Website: crate-barrel
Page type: billing-address
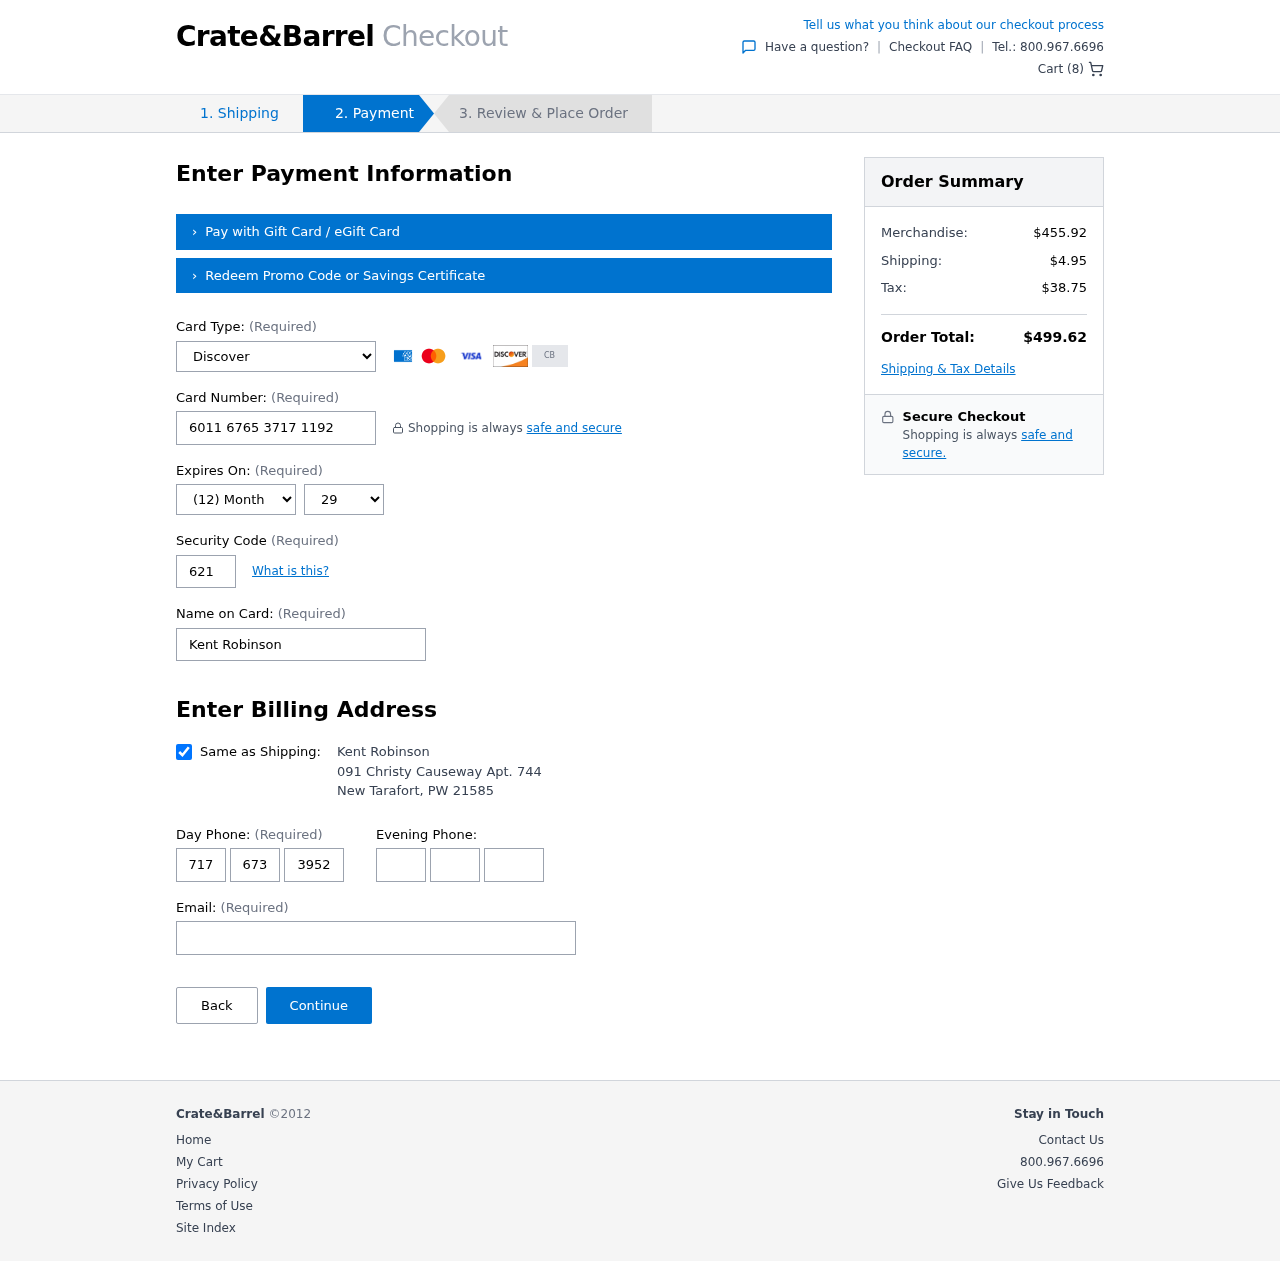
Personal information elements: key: PII_CARD_CVV
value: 621
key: PII_CARD_EXPIRY_MONTH
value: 12
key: PII_CARD_EXPIRY_YEAR
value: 29
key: PII_CARD_NUMBER
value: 6011 6765 3717 1192
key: PII_CARD_TYPE
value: Discover
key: PII_CITY
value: New Tarafort
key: PII_EMAIL
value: krobinson@gmail.com
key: PII_FULLNAME
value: Kent Robinson
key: PII_PHONE_AREA
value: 717
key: PII_PHONE_PREFIX
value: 673
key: PII_PHONE_SUFFIX
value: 3952
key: PII_POSTCODE
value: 21585
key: PII_STATE_ABBR
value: PW
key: PII_STREET
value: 091 Christy Causeway Apt. 744
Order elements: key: ORDER_NUM_ITEMS
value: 8
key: ORDER_SUBTOTAL
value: $455.92
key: ORDER_SHIPPING_COST
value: $4.95
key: ORDER_TAX
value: $38.75
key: ORDER_TOTAL
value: $499.62